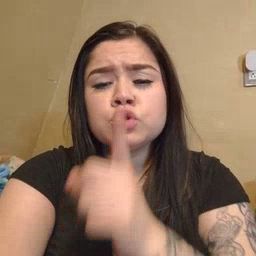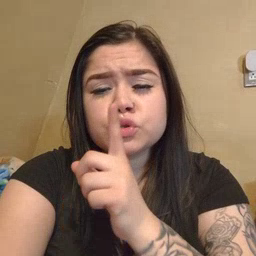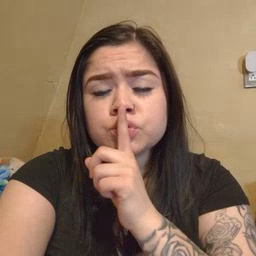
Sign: shhh